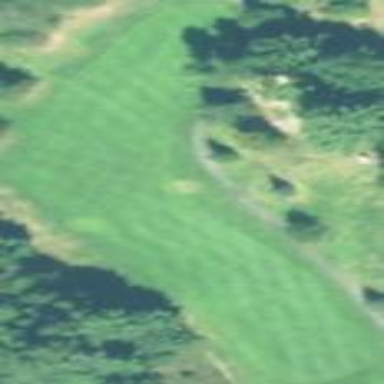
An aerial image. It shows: Golf fairway surrounded by grass.